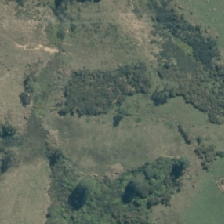
Land cover: grose_broom